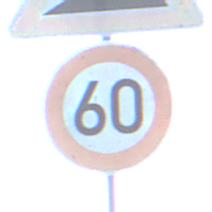
Verkehrszeichen: Geschwindigkeit60
Zusatzzeichen oben: Steigung10
Umgebung: Outdoor, Suburban
Tageszeit: SunriseSunset
Wetter: PartlyCloudy
Licht: Natural
Jahreszeit: Winter
Kontrast: MediumContrast